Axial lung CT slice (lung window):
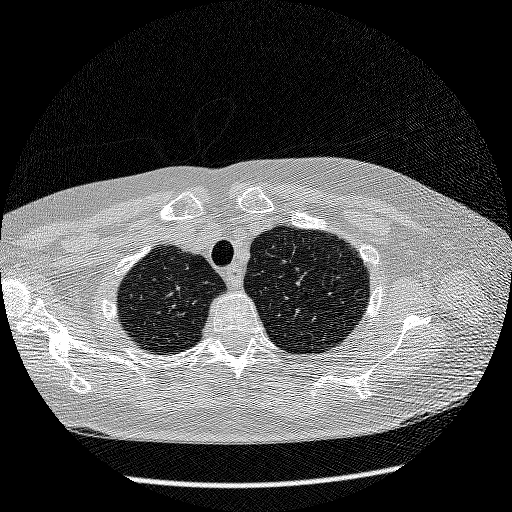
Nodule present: no